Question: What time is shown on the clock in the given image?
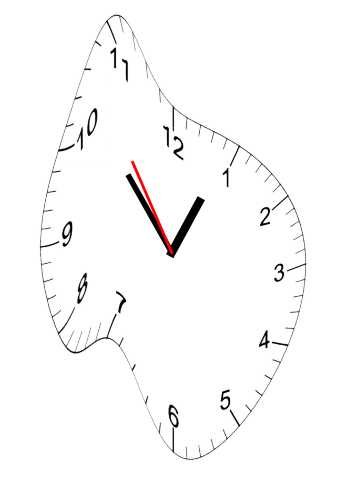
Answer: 12:52:54